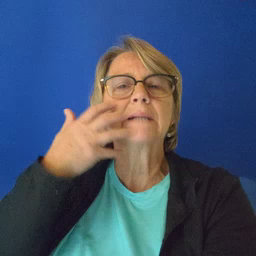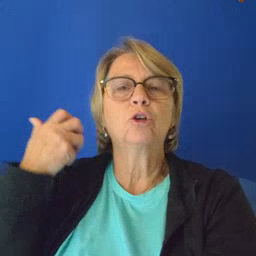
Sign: tiger